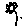
Label: flower